Field crop: maize
Growth stage: 1
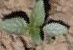
Species: datura